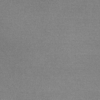
Label: dusty